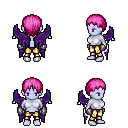
a pixel art fantasy rpg character, female body template, dark elf, purple skin, purple wings, gold greaves, pink plain hairstyle, metal gloves, four views (front, back, left, right), 2x2 character sprite sheet, small pixel art, hard edges, no anti-aliasing